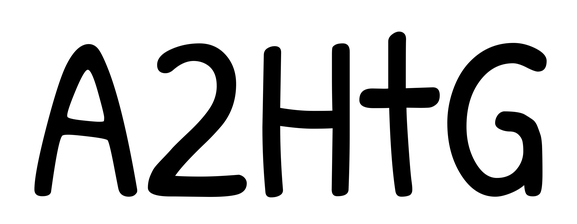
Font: PatrickHand-Regular